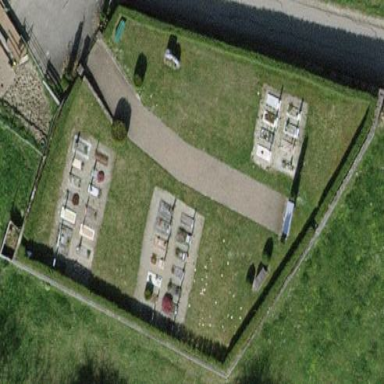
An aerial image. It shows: Cemetery.